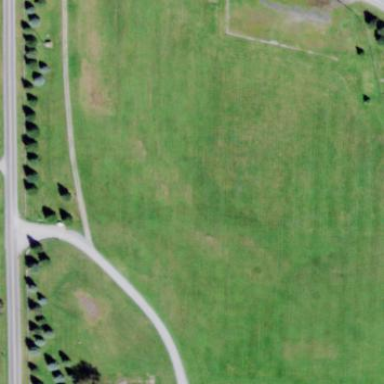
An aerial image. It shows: Open area covered with grass.